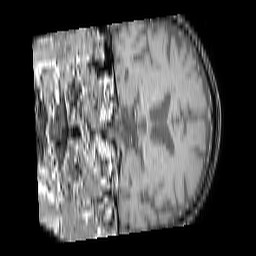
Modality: T1w
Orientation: coronal
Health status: ill
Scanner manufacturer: philips
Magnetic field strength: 3 T
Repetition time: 0.3787 s
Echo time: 0.002908 s